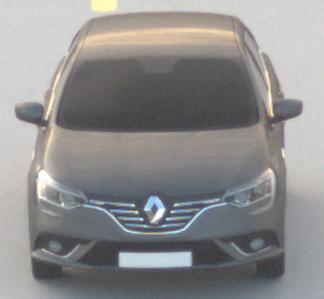
Make: Renault
Model: Mégane ENERGY TCe 100
Detailed model: Mégane (IV)
Model produced from: 2016/03
Model produced until: 2018/08
Doors: 5
Color: gray
Road condition: dry road
Daytime: sunrise or sunset
Contrast: medium contrast